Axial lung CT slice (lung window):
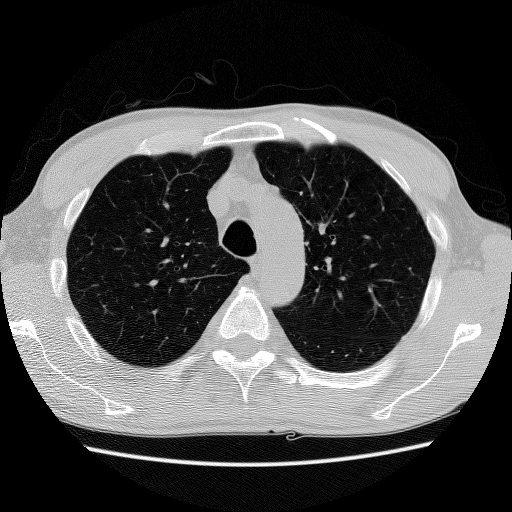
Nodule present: no